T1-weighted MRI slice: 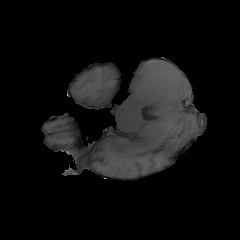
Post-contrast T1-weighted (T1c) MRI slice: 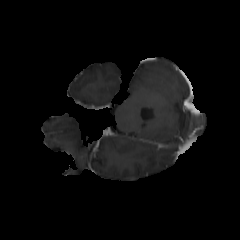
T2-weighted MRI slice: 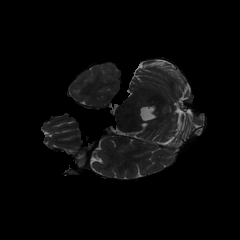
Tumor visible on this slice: no